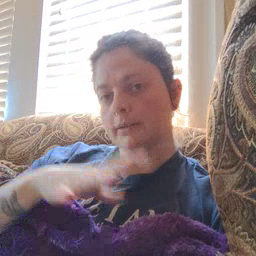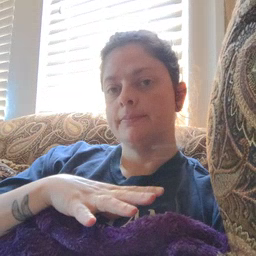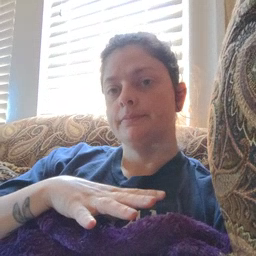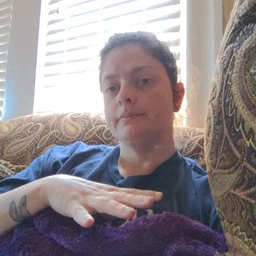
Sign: man